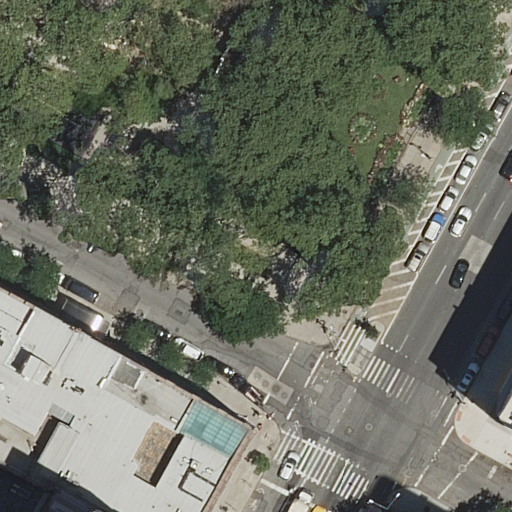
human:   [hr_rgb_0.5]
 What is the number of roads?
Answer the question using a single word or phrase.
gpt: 17

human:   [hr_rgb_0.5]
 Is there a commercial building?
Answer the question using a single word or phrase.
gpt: no

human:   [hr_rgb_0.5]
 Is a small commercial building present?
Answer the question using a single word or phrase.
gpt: no

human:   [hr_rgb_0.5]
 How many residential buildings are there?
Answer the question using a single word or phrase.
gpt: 4

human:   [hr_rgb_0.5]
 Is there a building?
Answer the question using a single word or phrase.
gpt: yes

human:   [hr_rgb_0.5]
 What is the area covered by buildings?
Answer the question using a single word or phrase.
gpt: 2558m2

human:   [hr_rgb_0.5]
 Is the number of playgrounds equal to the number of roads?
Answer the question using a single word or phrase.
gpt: no

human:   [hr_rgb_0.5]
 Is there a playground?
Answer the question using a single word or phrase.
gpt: yes

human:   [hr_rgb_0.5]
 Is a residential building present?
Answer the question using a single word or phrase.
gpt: yes

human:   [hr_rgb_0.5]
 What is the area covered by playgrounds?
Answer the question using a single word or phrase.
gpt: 434m2

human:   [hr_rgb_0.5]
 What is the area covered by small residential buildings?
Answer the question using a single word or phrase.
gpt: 11m2

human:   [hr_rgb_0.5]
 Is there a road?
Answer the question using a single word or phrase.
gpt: yes

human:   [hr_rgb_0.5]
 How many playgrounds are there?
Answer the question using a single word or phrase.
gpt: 1

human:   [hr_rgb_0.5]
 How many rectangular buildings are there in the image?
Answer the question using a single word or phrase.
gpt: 3

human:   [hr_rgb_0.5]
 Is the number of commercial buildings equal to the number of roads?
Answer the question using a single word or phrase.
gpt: no

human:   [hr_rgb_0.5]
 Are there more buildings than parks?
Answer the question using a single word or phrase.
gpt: yes

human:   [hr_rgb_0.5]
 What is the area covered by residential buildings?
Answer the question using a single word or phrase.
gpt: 2173m2

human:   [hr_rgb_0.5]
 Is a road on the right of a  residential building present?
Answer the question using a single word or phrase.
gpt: yes

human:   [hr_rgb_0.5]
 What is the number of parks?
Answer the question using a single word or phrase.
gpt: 1

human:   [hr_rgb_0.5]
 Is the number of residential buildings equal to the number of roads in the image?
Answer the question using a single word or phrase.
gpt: no

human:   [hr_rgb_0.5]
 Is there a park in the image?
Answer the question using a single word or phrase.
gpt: yes

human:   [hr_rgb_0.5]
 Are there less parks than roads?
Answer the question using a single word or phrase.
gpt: yes

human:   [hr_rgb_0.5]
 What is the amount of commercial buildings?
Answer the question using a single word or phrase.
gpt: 0

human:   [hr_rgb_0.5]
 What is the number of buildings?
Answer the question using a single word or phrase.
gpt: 5

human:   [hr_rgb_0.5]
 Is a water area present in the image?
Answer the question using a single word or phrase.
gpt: no

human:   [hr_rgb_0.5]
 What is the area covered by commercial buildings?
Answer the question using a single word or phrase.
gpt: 0m2

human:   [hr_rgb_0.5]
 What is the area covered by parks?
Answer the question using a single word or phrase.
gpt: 487m2

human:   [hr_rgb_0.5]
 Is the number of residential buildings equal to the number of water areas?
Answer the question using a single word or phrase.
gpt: no

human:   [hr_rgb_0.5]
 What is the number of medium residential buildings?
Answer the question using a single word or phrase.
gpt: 1

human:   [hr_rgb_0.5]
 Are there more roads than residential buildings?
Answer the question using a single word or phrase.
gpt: yes

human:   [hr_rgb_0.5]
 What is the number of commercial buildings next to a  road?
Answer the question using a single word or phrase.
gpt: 0

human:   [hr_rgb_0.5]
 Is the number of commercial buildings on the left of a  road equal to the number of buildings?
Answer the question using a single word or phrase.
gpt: no

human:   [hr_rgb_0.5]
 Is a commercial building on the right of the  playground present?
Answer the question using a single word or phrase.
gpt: no

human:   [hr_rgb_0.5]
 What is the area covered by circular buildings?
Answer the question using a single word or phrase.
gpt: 0m2

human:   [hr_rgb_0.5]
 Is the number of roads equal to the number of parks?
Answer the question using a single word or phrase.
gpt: no

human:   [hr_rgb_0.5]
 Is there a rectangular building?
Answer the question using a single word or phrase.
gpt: yes

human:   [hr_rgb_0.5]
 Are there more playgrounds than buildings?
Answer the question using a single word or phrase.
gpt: no

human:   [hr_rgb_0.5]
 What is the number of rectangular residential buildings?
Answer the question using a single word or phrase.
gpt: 2

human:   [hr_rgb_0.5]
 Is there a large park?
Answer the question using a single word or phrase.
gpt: no

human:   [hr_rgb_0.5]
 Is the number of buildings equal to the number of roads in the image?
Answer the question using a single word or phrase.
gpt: no

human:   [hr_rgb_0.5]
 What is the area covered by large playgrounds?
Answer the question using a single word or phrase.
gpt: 0m2

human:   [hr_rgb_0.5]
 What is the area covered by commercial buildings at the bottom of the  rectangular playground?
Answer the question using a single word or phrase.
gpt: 0m2

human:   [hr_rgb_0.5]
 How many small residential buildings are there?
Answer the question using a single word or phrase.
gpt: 1

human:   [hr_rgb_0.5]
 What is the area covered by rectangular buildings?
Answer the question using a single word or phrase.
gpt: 576m2

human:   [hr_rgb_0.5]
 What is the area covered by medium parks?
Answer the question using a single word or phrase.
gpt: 487m2

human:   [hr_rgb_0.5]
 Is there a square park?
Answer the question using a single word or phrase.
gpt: no

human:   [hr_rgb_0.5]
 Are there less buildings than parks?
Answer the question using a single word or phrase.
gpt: no

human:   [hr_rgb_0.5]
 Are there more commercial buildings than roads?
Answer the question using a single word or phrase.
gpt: no

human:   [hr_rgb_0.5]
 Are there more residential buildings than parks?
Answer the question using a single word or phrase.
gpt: yes

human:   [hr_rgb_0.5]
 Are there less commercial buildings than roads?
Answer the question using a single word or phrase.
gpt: yes

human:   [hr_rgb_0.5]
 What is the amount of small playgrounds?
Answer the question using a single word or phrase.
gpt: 0

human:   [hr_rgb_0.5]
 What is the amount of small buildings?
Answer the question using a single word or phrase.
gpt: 1

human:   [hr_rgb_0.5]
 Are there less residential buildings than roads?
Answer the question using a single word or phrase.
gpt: yes

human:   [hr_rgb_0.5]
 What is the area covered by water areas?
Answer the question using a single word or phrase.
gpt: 0m2

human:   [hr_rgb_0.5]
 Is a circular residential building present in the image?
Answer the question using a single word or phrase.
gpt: no

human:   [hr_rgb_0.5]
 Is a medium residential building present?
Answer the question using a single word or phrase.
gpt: yes

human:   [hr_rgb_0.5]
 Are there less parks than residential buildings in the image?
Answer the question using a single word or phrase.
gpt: yes

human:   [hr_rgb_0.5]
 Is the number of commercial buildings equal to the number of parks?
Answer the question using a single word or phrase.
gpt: no

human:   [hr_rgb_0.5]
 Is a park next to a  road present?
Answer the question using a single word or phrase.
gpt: yes

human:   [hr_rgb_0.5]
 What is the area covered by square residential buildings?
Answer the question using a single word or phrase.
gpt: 0m2

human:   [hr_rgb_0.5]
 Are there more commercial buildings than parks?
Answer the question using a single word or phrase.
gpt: no

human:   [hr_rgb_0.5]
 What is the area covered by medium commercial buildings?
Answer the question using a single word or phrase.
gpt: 0m2

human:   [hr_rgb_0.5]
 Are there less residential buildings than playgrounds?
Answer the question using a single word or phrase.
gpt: no

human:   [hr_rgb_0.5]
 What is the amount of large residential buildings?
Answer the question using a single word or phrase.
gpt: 2